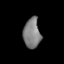
Tissue: lung
Cell type: Others
Senescence score: 0.5779
Nuclear area (px): 502
Mean DAPI intensity: 125.956